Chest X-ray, AP view. Patient: 21 years old, sex F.
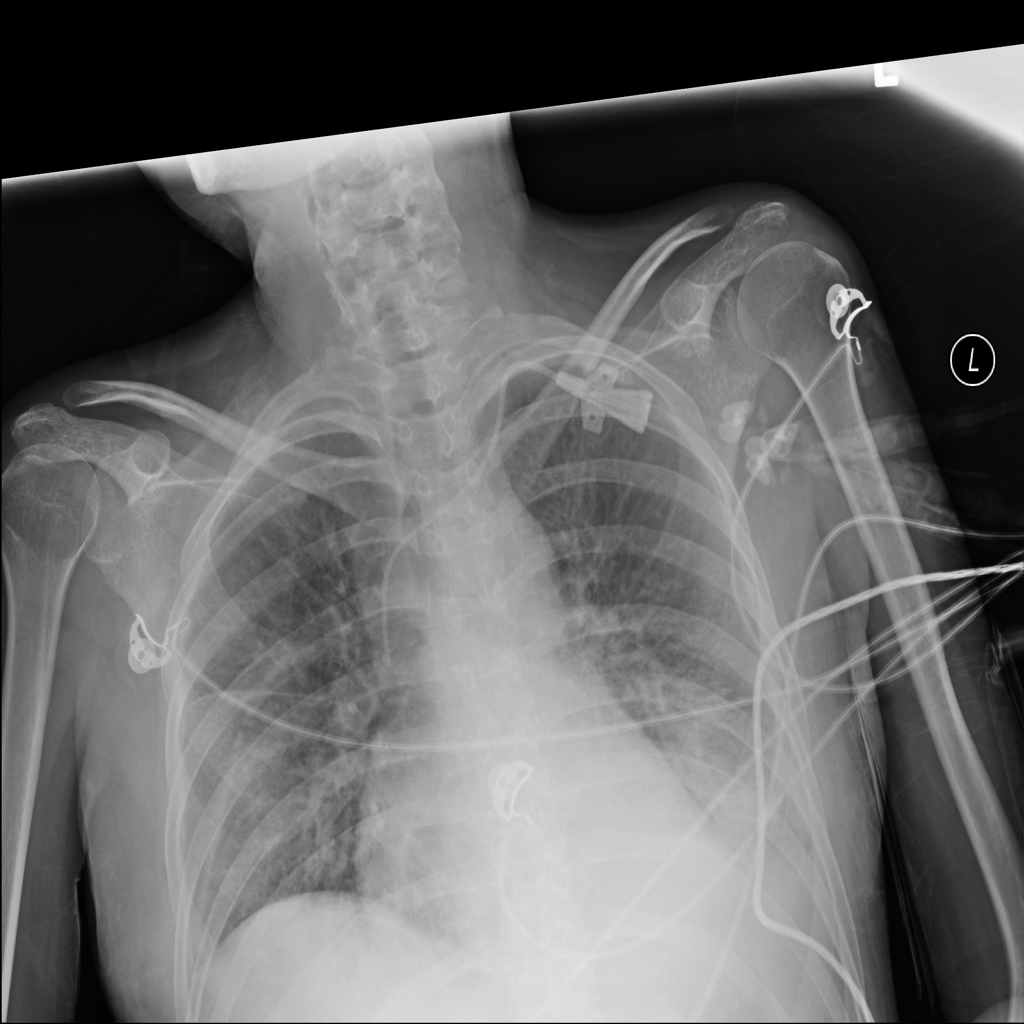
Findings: Effusion, Infiltration